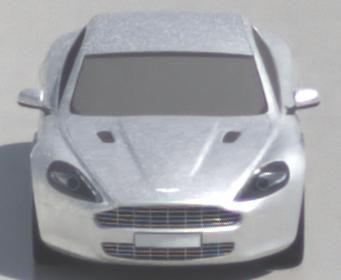
Make: Aston Martin
Model: Rapide
Detailed model: Rapide
Model produced from: 2010/03
Model produced until: 2013/07
Doors: 5
Color: white
Road condition: wet road
Daytime: midday
Contrast: high contrast